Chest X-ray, AP view. Patient: 57 years old, sex M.
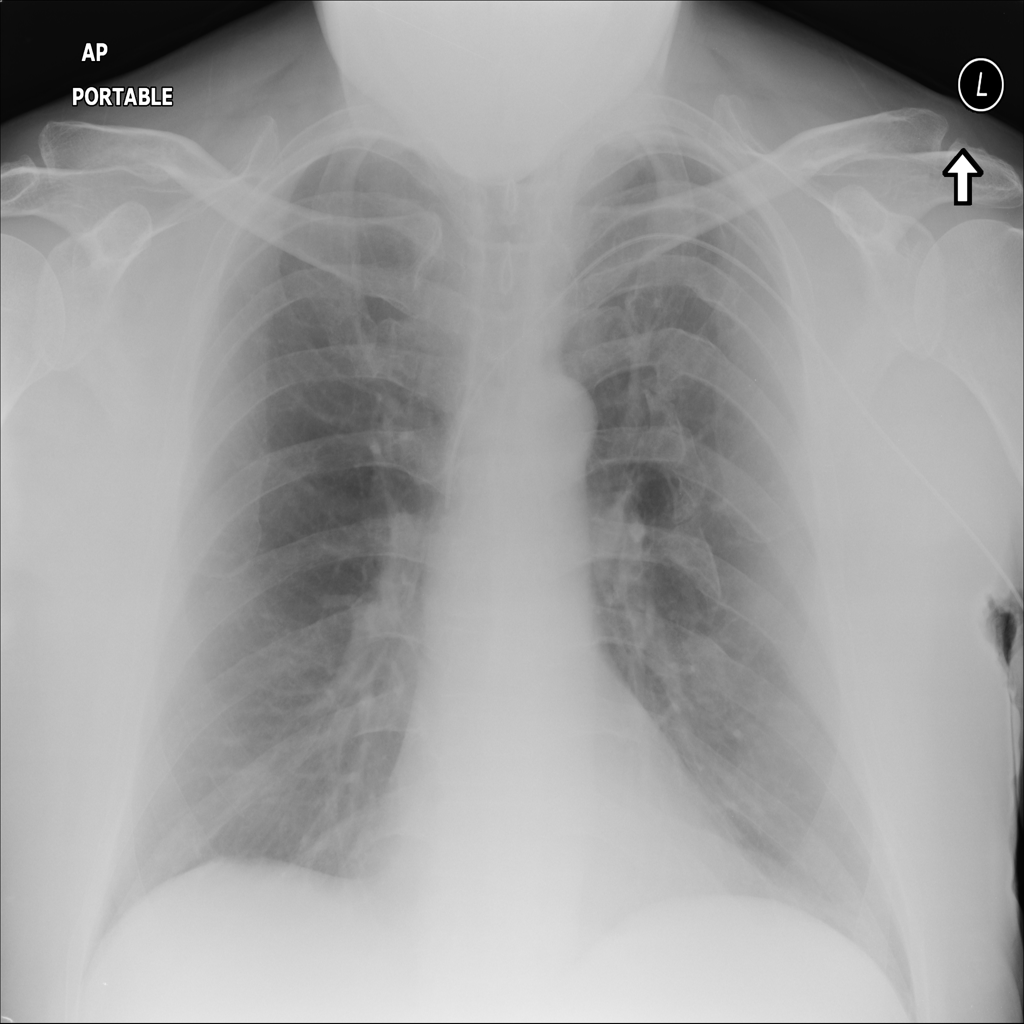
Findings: No Finding